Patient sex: M
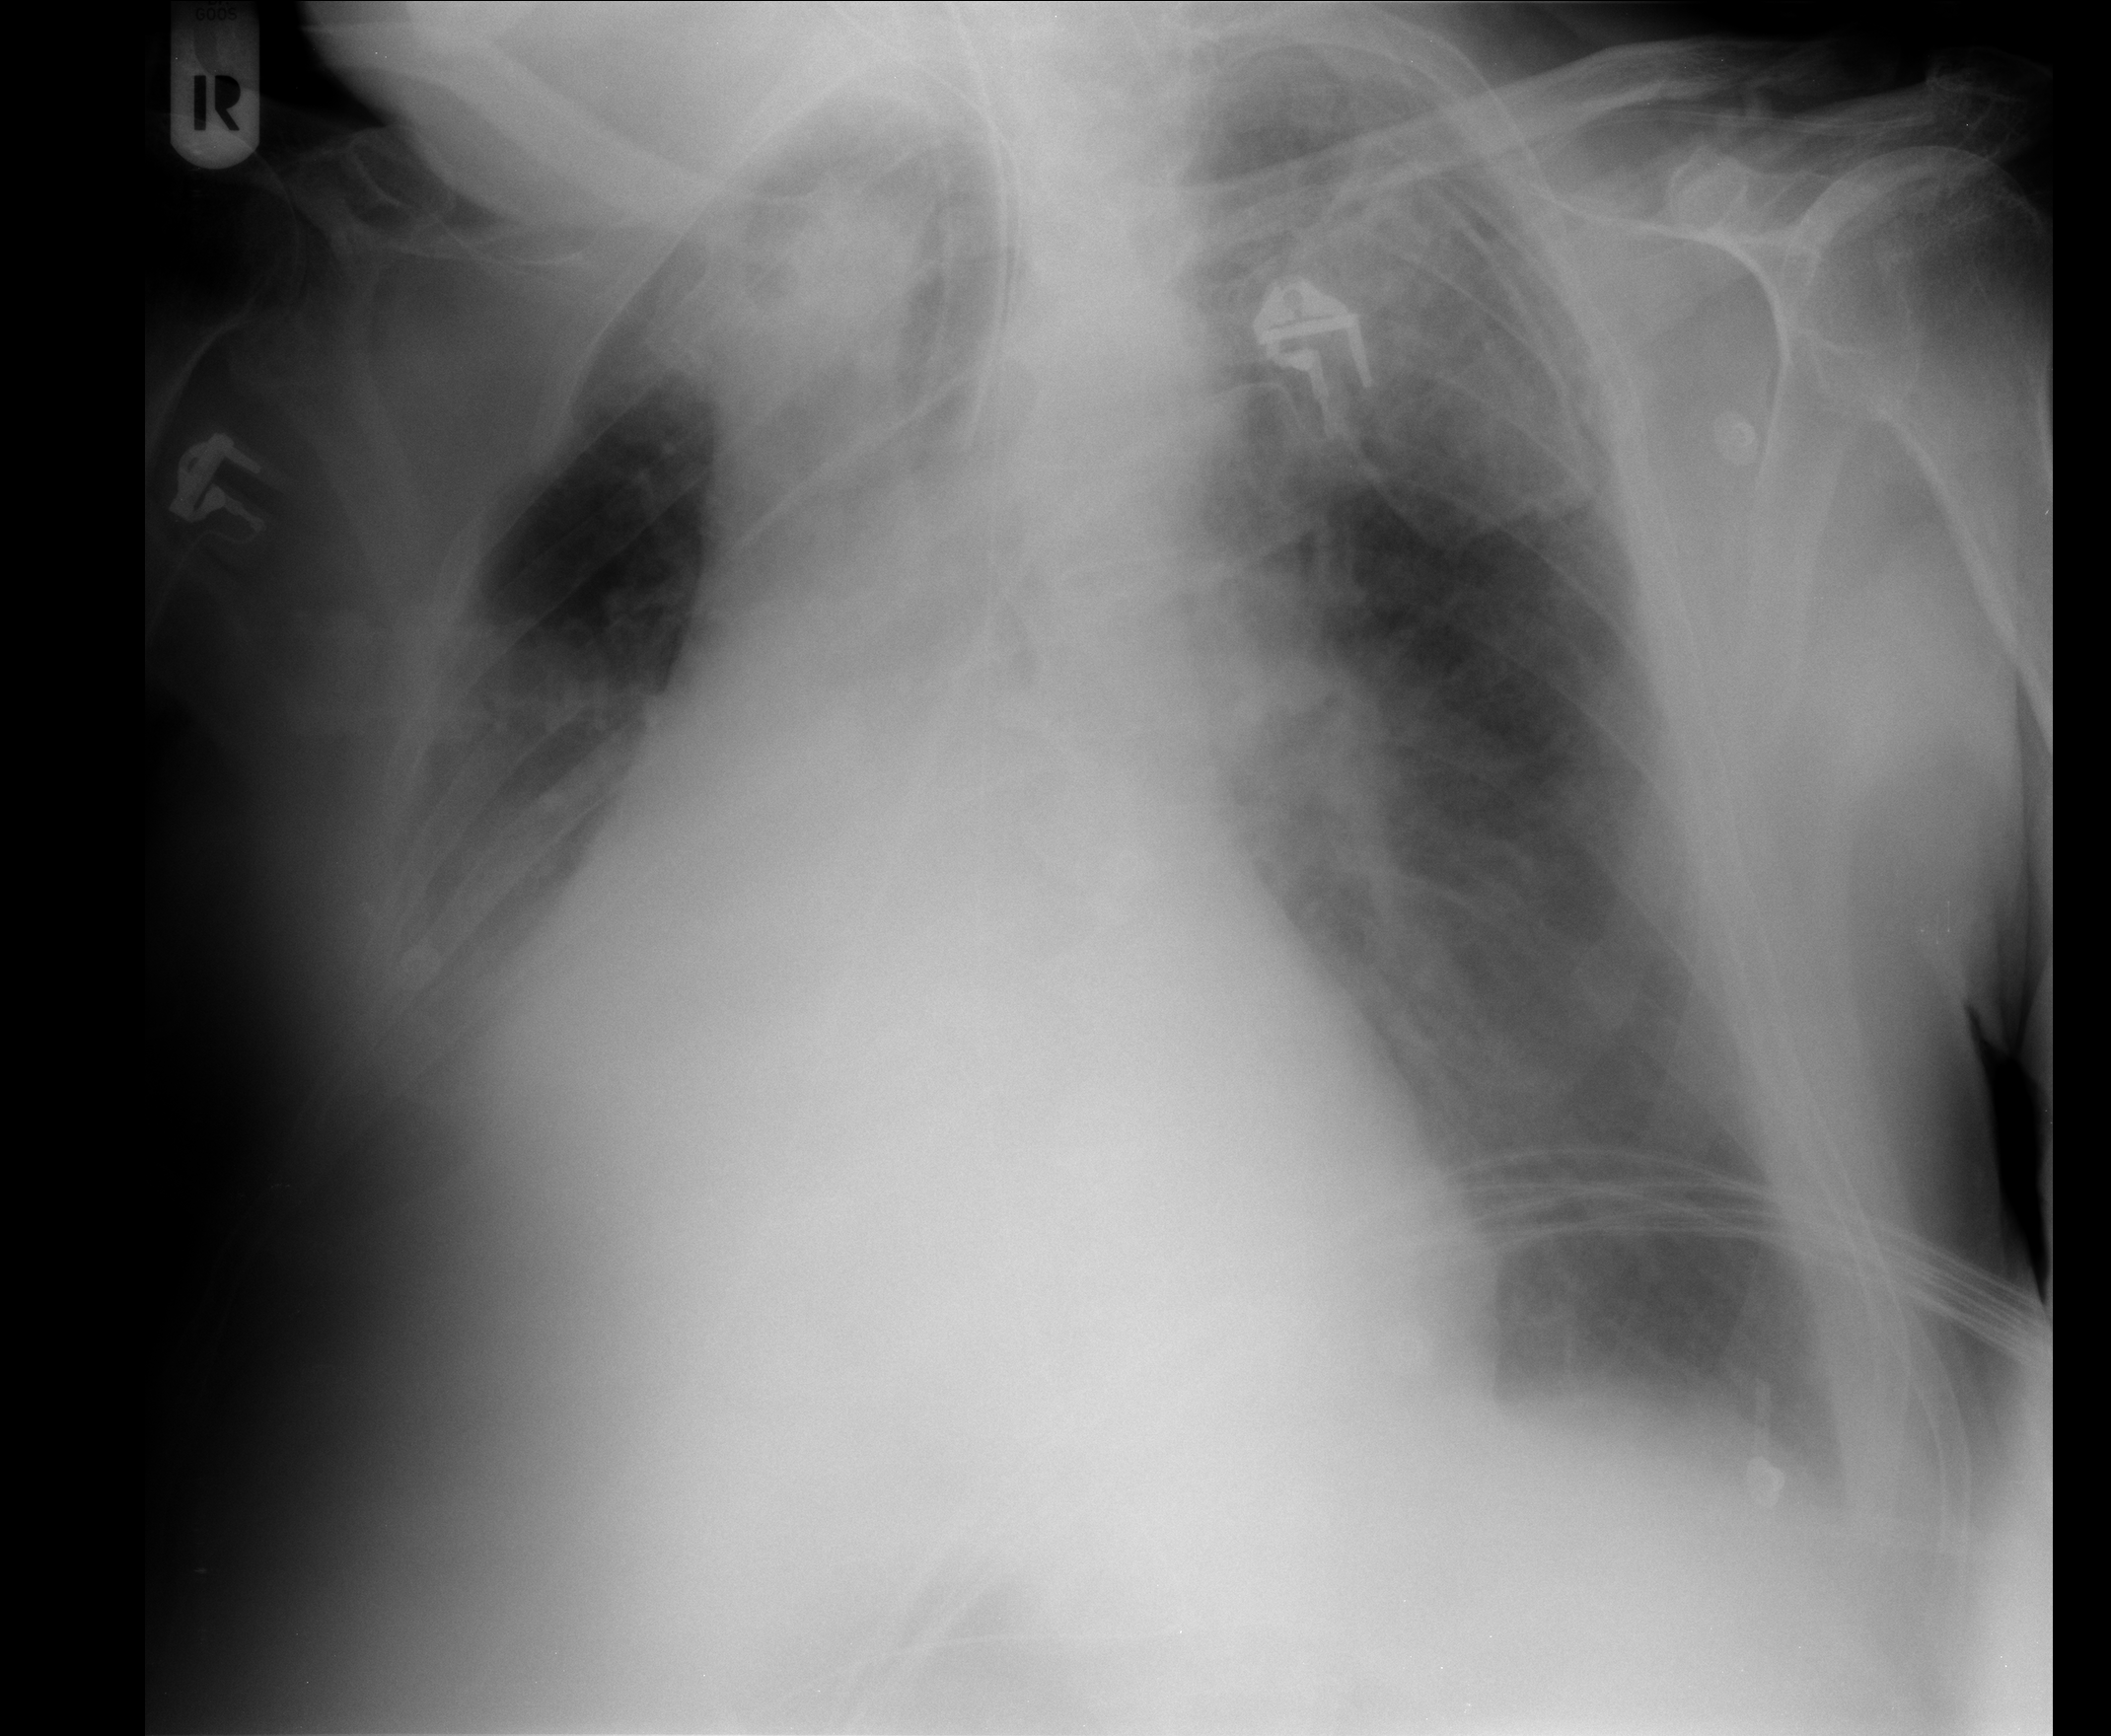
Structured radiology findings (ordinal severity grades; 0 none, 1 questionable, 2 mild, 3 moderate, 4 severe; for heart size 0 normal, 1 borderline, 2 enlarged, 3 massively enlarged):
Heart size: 2
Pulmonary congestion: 2
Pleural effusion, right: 3
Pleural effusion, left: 2
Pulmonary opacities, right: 2
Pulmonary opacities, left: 2
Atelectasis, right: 2
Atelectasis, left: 0